Question: This is what I have on my storyboard:

And I wanna change both buttons images. I have a 13x46 image but I'm having problems using it as the button's images. I've searched around for some code but I wasn't very successful with them.
Any ideas?
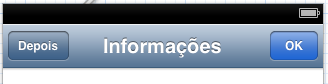
Answer: This is pretty simple stuff, just alloc/initWithImage a couple of bar button items, then apply them.
'''
UIBarButtonItem *leftItem = [[UIBarButtonItem alloc] initWithImage:[UIImage imageNamed:@"myImage"] style:UIBarButtonItemStyleBordered target:self action:@selector(someMethod)];
UIBarButtonItem *rightItem = [[UIBarButtonItem alloc] initWithImage:[UIImage imageNamed:@"myImage"] style:UIBarButtonItemStyleBordered target:self action:@selector(someMethod)];
[[self navigationItem] setLeftBarButtonItem:leftItem];
[[self navigationItem] setRightBarButtonItem:rightItem];
'''
This of course assumes that you are actually using a navigation controller. If you just have a navigation bar that you dragged and dropped in interface builder, then you need to make an IBOutlet for the navbar, link it up and then use something like this:
'''
UINavigationItem *item = [[UINavigationItem alloc] initWithTitle:@"Title"];
[item setRightBarButtonItem:rightItem];
[myNavBar pushNavigationItem:item animated:NO];
'''
You may need to add a flexible space in between.